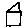
Label: house